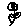
Label: flower